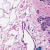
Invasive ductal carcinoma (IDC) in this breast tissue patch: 1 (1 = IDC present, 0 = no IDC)